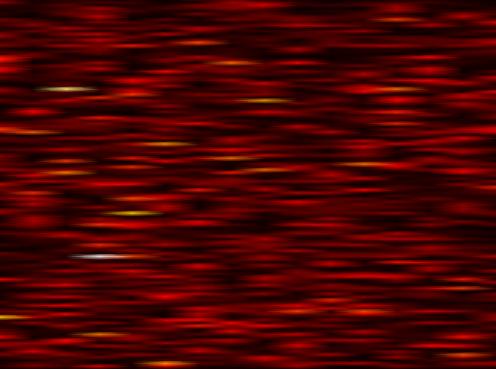
Label: OFDM